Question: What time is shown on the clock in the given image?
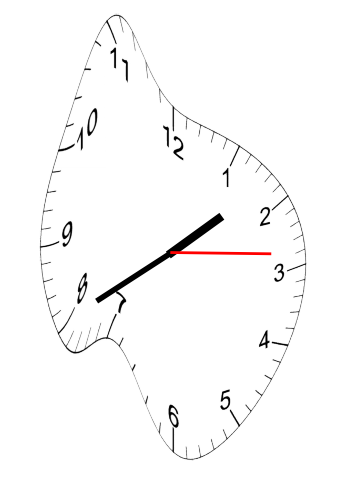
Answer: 01:40:14